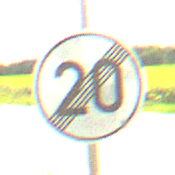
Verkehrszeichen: EndeGeschwindigkeit20
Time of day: Midday
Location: Outdoor (RoadRail)
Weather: PartlyCloudy
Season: NotSpecified
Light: Natural